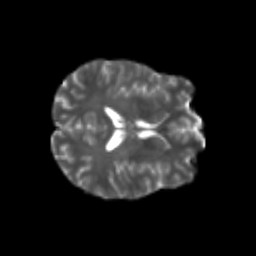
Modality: T2w
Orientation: axial
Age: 24
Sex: male
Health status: healthy
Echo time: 0.074 s